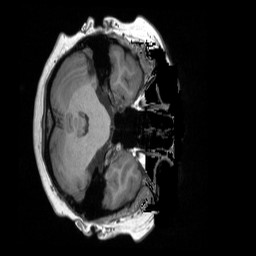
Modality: T1w
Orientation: axial
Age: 43
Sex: female
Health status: ill
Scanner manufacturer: siemens
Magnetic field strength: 3 T
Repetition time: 1.9 s
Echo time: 0.00247 s